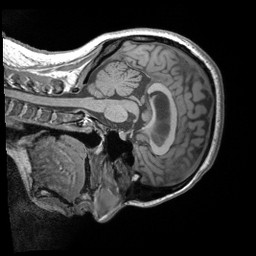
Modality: T1w
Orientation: sagittal
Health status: healthy